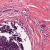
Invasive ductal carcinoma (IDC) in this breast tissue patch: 0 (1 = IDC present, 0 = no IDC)